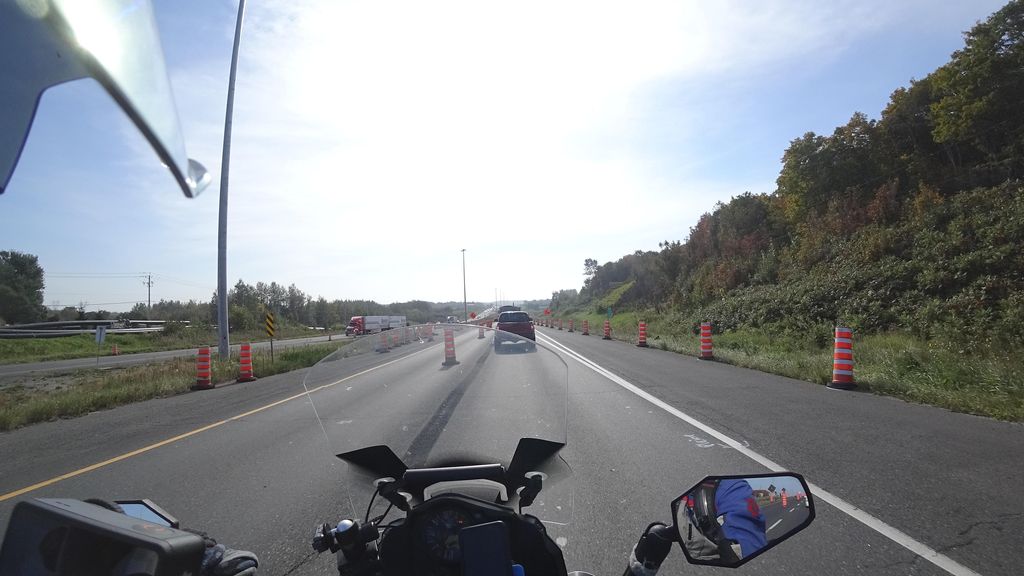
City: quebec_city